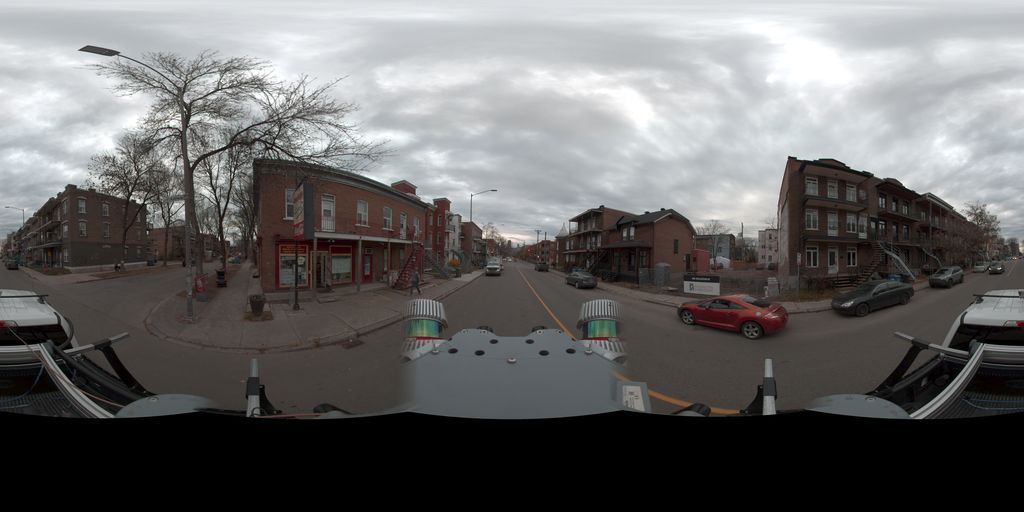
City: quebec_city